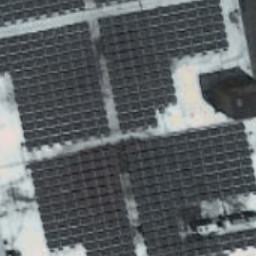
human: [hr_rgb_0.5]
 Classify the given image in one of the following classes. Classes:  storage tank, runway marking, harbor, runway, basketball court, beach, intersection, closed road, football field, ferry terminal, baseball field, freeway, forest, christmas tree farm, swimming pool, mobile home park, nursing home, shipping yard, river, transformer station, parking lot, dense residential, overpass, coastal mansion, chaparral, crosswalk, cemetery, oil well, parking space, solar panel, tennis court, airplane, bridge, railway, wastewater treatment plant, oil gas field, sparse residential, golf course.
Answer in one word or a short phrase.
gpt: solar panel